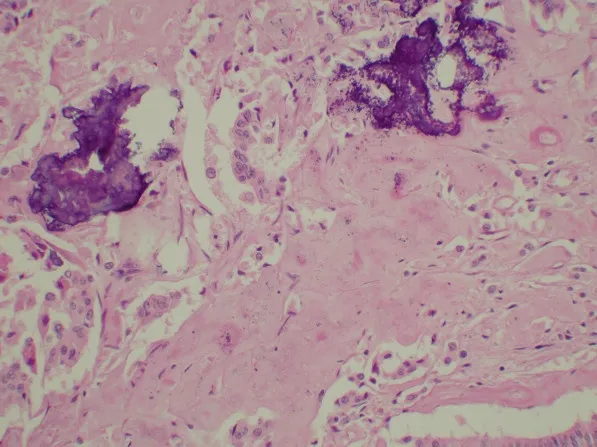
Photomicrograph showing the focal areas of stromal hyalinization with calcification. Special stains for amyloid were negative (Hematoxylin and Eosin original magnification x200).
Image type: pathology (h&e)